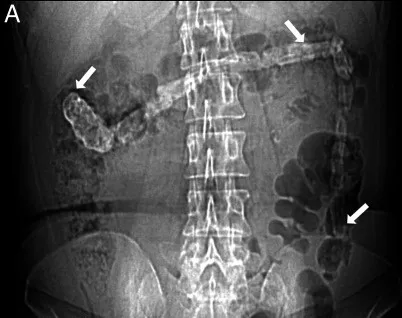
Radiological appearance of gossypiboma. (A) Retained surgical sponge extending from right colon into the transverse colon and up to descending colon (white arrows).
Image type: radiology (x_ray)